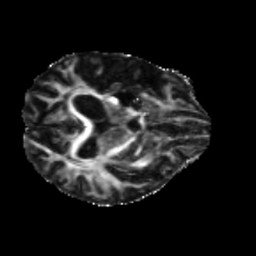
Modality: FA
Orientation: axial
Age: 75
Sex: female
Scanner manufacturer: siemens
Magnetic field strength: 3 T
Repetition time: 5.25 s
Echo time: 0.08 s